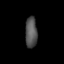
Tissue: lung
Cell type: Myeloid cells
Senescence score: 0.1997
Nuclear area (px): 363
Mean DAPI intensity: 81.95